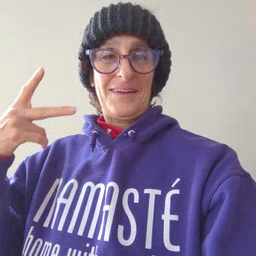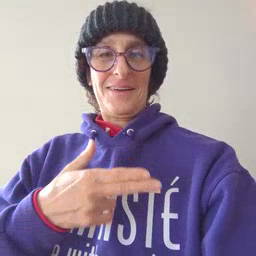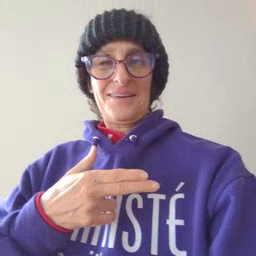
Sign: cut